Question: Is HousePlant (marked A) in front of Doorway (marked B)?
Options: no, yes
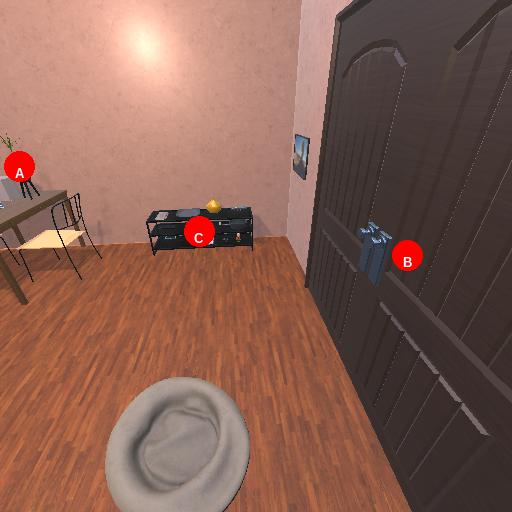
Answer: no